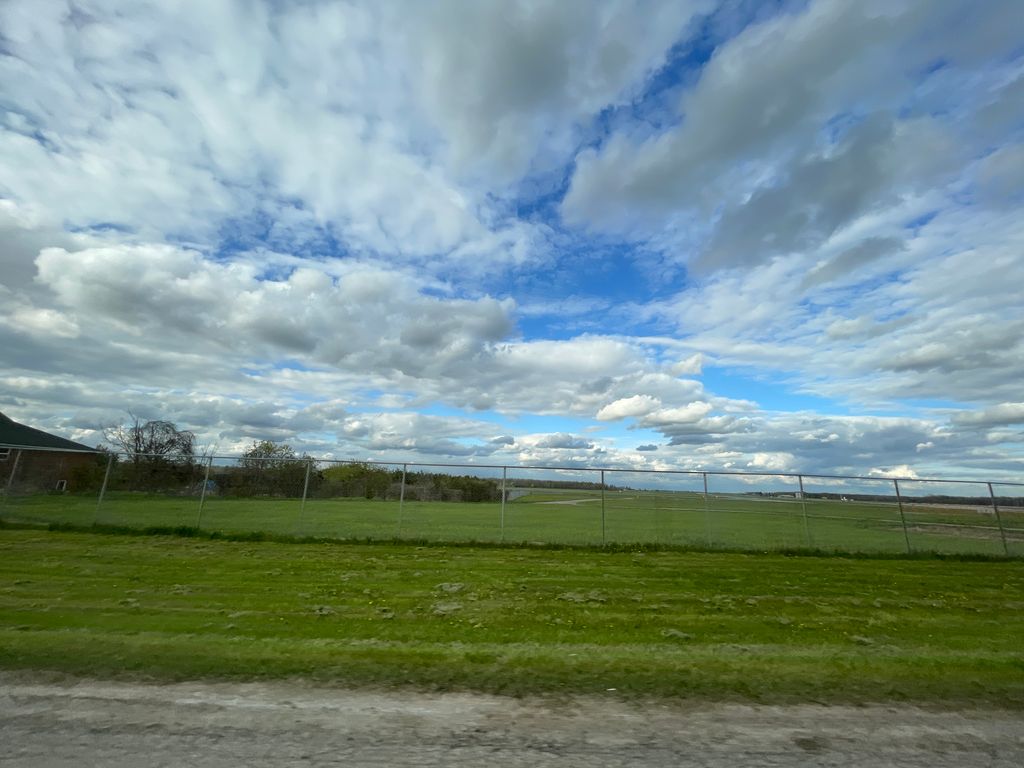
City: kitchener-waterloo